Question: I have about 8 entities that all have a one to one relationship with a common entity.
The client is not choosing from pre-defined data so it is not necessary to apply a FK to be used as a constraint.
The main table in question is call a finish table and it contains four unknown hex colors that are sent from the client to the server.
For example, when a door is built the colors for the different parts of the door and it's outer parts can all have different colors. So, all of these tables in question, their data is always fresh from the client and not chosen from a drop down, or from some other pre-defined data that I am given to the client to choose from.
My question is, what would be the best way to association this finish entity with the other entities that need a way to express their finish?
I am adding a screen shot of a diagram that I am working on, these are not all the entities and are just the ones in question right now and ones that will help articulate to others what I am needing a solution for.
I have also included some script as well.
'''
/****** Object: Table [dbo].[Finish] Script Date: 06/22/2012 15:08:37 ******/
SET ANSI_NULLS ON
GO
SET QUOTED_IDENTIFIER ON
GO
SET ANSI_PADDING ON
GO
CREATE TABLE [dbo].[Finish](
[ID] [int] NOT NULL,
<URL> NULL,
<URL> NULL,
<URL> NULL,
<URL> NULL,
<URL> NULL,
CONSTRAINT [PK_Finish] PRIMARY KEY CLUSTERED
(
[ID] ASC
)WITH (PAD_INDEX = OFF, STATISTICS_NORECOMPUTE = OFF, IGNORE_DUP_KEY = OFF, ALLOW_ROW_LOCKS = ON, ALLOW_PAGE_LOCKS = ON) ON [PRIMARY]
) ON [PRIMARY]
GO
SET ANSI_PADDING OFF
GO
/****** Object: Table [dbo].[Horizontal] Script Date: 06/22/2012 15:08:37 ******/
SET ANSI_NULLS ON
GO
SET QUOTED_IDENTIFIER ON
GO
SET ANSI_PADDING ON
GO
CREATE TABLE [dbo].[Horizontal](
[ID] [int] IDENTITY(11,1) NOT NULL,
<URL> NOT NULL,
[Floor] [smallint] NOT NULL,
[SizeID] [int] NOT NULL,
<URL> NULL,
[IsFiller] [bit] NOT NULL,
<URL> NULL,
CONSTRAINT [PK_Horizontal] PRIMARY KEY CLUSTERED
(
[ID] ASC
)WITH (PAD_INDEX = OFF, STATISTICS_NORECOMPUTE = OFF, IGNORE_DUP_KEY = OFF, ALLOW_ROW_LOCKS = ON, ALLOW_PAGE_LOCKS = ON) ON [PRIMARY]
) ON [PRIMARY]
GO
SET ANSI_PADDING OFF
GO
/****** Object: Table [dbo].[Door] Script Date: 06/22/2012 15:08:36 ******/
SET ANSI_NULLS ON
GO
SET QUOTED_IDENTIFIER ON
GO
SET ANSI_PADDING ON
GO
CREATE TABLE [dbo].[Door](
[ID] [int] IDENTITY(421,1) NOT NULL,
[BayID] [int] NOT NULL,
[Position] [tinyint] NOT NULL,
[HasJamb] [bit] NOT NULL,
[HasThreshold] [bit] NOT NULL,
[IsAutoShowroom] [bit] NOT NULL,
[IsSingle] [bit] NOT NULL,
<URL> NOT NULL,
[SizeID] [int] NOT NULL,
<URL> NULL,
CONSTRAINT [PK_Door] PRIMARY KEY CLUSTERED
(
[ID] ASC
)WITH (PAD_INDEX = OFF, STATISTICS_NORECOMPUTE = OFF, IGNORE_DUP_KEY = OFF, ALLOW_ROW_LOCKS = ON, ALLOW_PAGE_LOCKS = ON) ON [PRIMARY]
) ON [PRIMARY]
GO
SET ANSI_PADDING OFF
GO
/****** Object: Table [dbo].[Leaf] Script Date: 06/22/2012 15:08:37 ******/
SET ANSI_NULLS ON
GO
SET QUOTED_IDENTIFIER ON
GO
SET ANSI_PADDING ON
GO
CREATE TABLE [dbo].[Leaf](
[ID] [int] IDENTITY(21,1) NOT NULL,
[DoorID] [int] NOT NULL,
[Position] [tinyint] NOT NULL,
<URL> NOT NULL,
<URL> NOT NULL,
<URL> NOT NULL,
[IsActive] [bit] NOT NULL,
<URL> NOT NULL,
[SizeID] [int] NOT NULL,
<URL> NULL,
CONSTRAINT [PK_Leaf] PRIMARY KEY CLUSTERED
(
[ID] ASC
)WITH (PAD_INDEX = OFF, STATISTICS_NORECOMPUTE = OFF, IGNORE_DUP_KEY = OFF, ALLOW_ROW_LOCKS = ON, ALLOW_PAGE_LOCKS = ON) ON [PRIMARY]
) ON [PRIMARY]
GO
SET ANSI_PADDING OFF
GO
/****** Object: Table [dbo].[Bay] Script Date: 06/22/2012 15:08:36 ******/
SET ANSI_NULLS ON
GO
SET QUOTED_IDENTIFIER ON
GO
SET ANSI_PADDING ON
GO
CREATE TABLE [dbo].[Bay](
[ID] [int] IDENTITY(1213,1) NOT NULL,
[ElevationID] [int] NOT NULL,
[Position] [tinyint] NOT NULL,
[SizeID] [int] NOT NULL,
<URL> NULL,
CONSTRAINT [PK_Bay] PRIMARY KEY CLUSTERED
(
[ID] ASC
)WITH (PAD_INDEX = OFF, STATISTICS_NORECOMPUTE = OFF, IGNORE_DUP_KEY = OFF, ALLOW_ROW_LOCKS = ON, ALLOW_PAGE_LOCKS = ON) ON [PRIMARY]
) ON [PRIMARY]
GO
SET ANSI_PADDING OFF
GO
'''
Each one of the entities below need to be associated with the finish table. Each entity new record has exactly one finish relationship.
Is it possible to associate these and still be able to do a Cascade On DELETE, with-out having a circular reference issues?

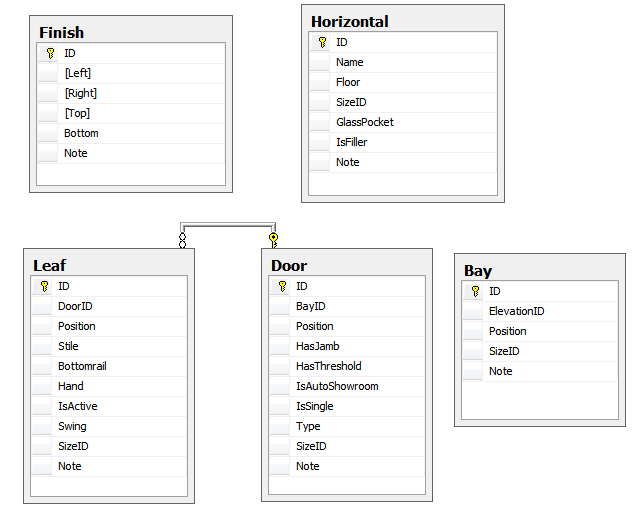
Answer: Yes, it's possible.
You would add a reference to Finish entity in each of the tables that has a relationship to it.
You would define the column with the same datatype, (and normally) as the referenced_table_name and id. In our shop, the column_name would be [finish_id]. (I see here that you are using a CamelCase style.)
At any rate, I would recommend you define this as a foreign key.
You say there is no need to, but from what you describe, this is exactly the kind of situation that calls for a foreign key constraint.
You need to decide on the action when the id in the finish table is updated or deleted. (Do you want to disallow the update or delete? Do you want to preserve existing relationship?) I expect you would want the default ON DELETE RESTRICT. You could allow for updates, and preserve the relationships, with ON UPDATE CASCADE.)
I don't see any potential problem with circular references, as long as the finish table will be the parent (all the other tables reference it, and the finish table doesn't have any references to the other tables.)